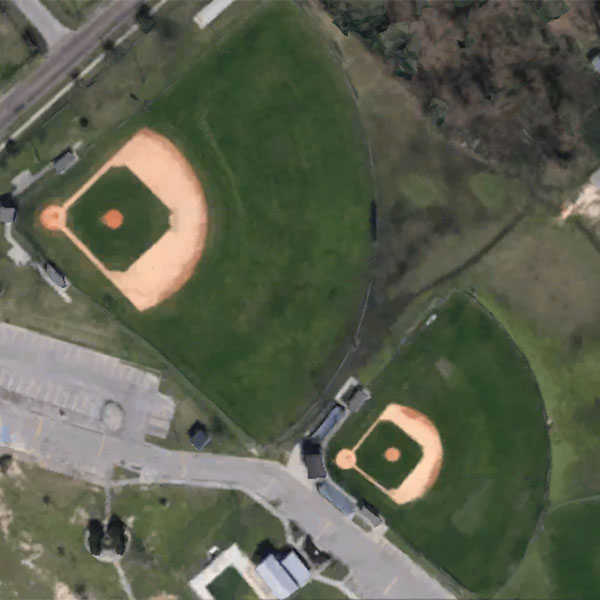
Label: BaseballField